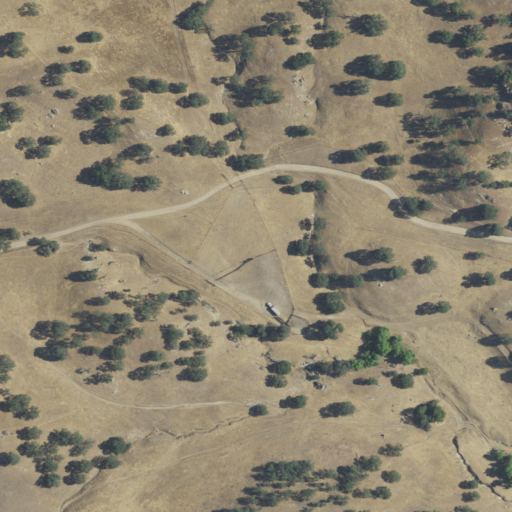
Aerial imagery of plain(s) in California named Chino Flat containing grassland and shrub